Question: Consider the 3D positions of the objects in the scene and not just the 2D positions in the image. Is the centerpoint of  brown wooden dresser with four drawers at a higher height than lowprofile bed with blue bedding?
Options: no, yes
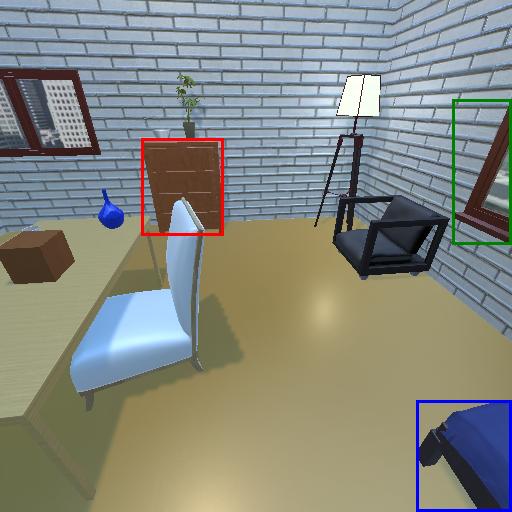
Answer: no